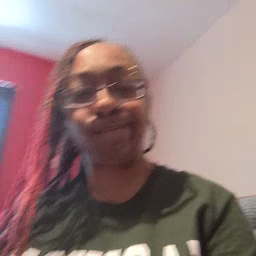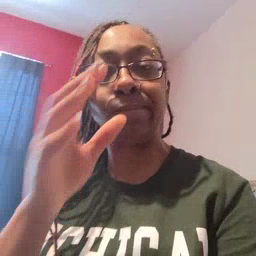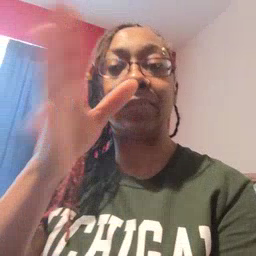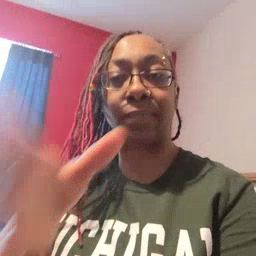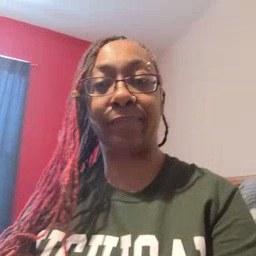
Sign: grandma